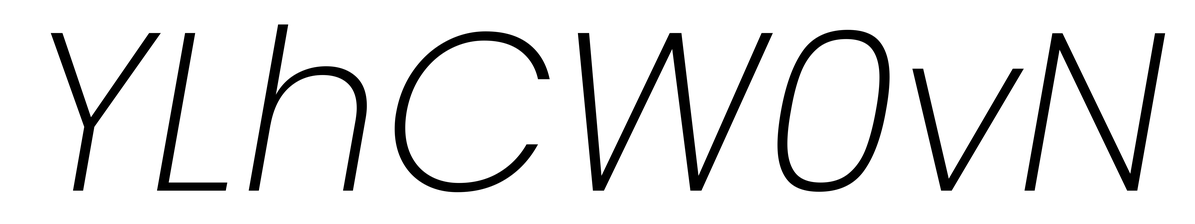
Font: Poppins-ExtraLightItalic